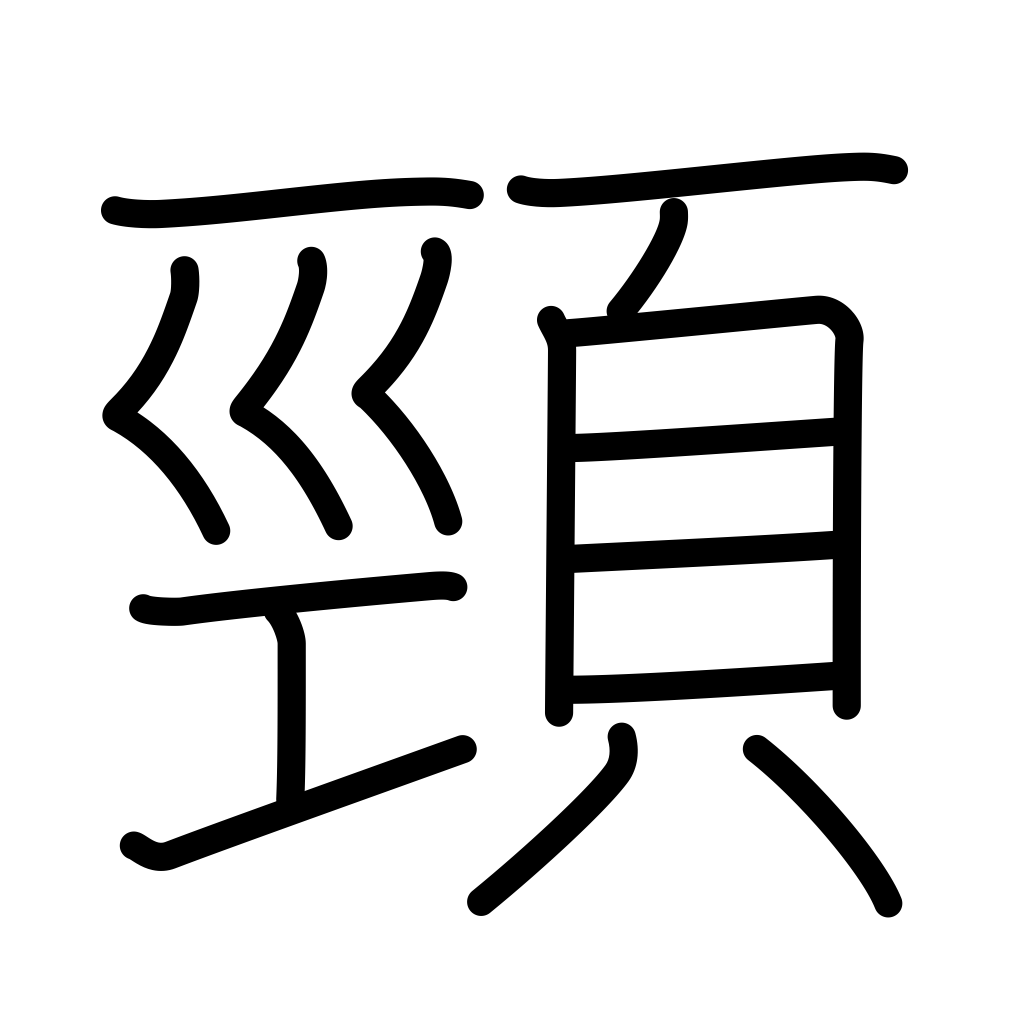
Meaning: neck, head